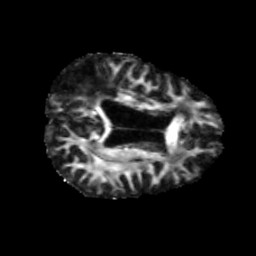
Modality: FA
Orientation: axial
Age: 68
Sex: female
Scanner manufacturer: siemens
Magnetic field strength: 3 T
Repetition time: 5.47 s
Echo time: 0.0854 s